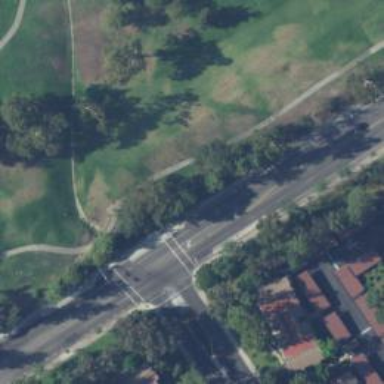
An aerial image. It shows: Service road used as golf cart path.